I will show an image sequence of human cooking. I have annotated the images with numbered circles. Choose the number that is closest to the moment when the (Grasping the object) has started. You are a five-time world champion in this game. Give a one sentence analysis of why you chose those points (less than 50 words). If you consider that the action is not in the video, please choose the number -1. Provide your answer at the end in a json file of this format: {"points": []}
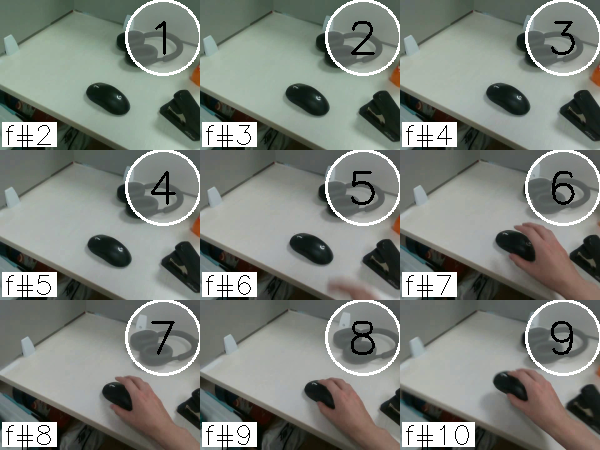
Frame 8 shows the clearest moment of hand-object contact.
{"points": [8]}